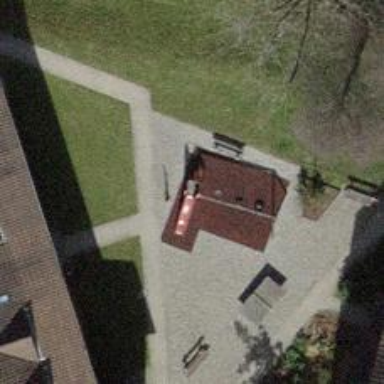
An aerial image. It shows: Playground featuring slide.